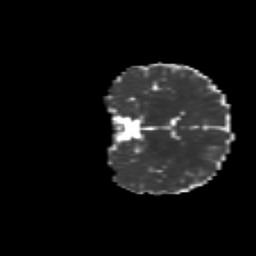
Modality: MD
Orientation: coronal
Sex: male
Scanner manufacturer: siemens
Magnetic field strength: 3 T
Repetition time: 5 s
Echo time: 0.071 s